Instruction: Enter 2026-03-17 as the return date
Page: home
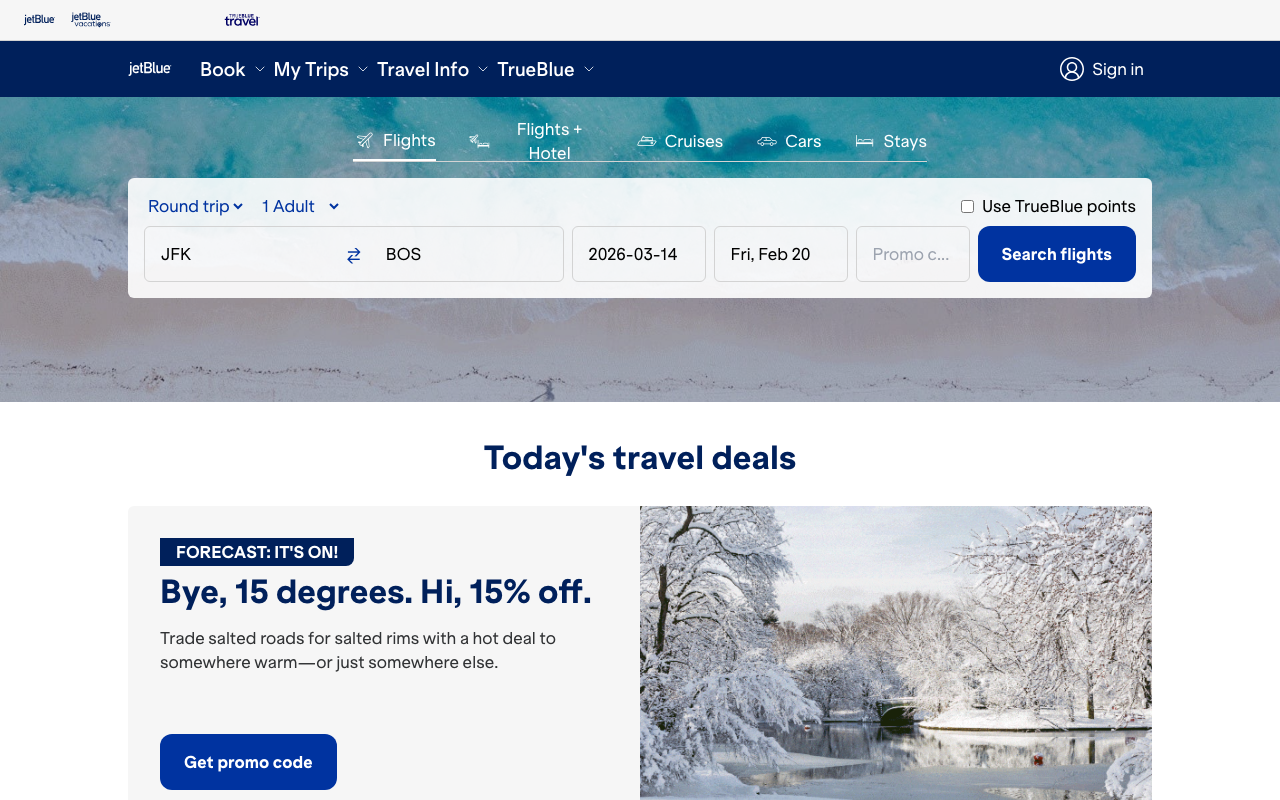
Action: type